Interaction volume radius: 10 \u00c5
Interaction volume height: 35 \u00c5
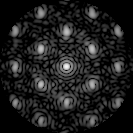
Disorder parameter: 0.321